Question: I put this icon onto tabbar, but on the device only a grey rectangle I can see. Should I transform somehow my image to see it?

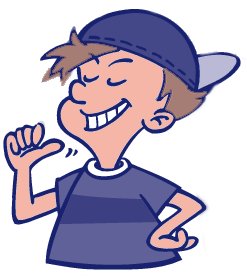
Answer: > By default, the actual unselected and selected images are
automatically created from the alpha values in the source images. To
prevent system coloring, provide images with
'UIImageRenderingModeAlwaysOriginal'.
Images have to have 1-color with transparent backgrounds. Unless you assign the images programatically and set the image's 'renderingMode' to 'AlwaysOriginal'.
'''
var image : UIImage = UIImage(named:"myImage.png").imageWithRenderingMode(renderingMode: AlwaysOriginal)
'''